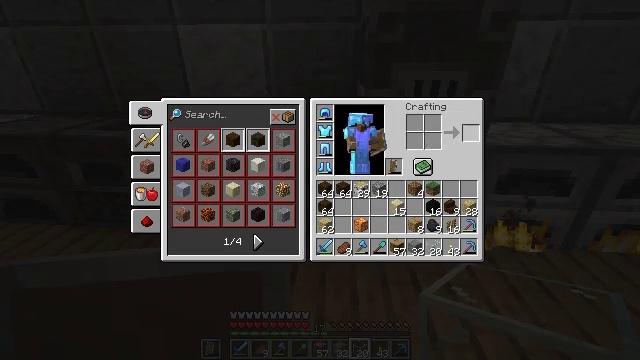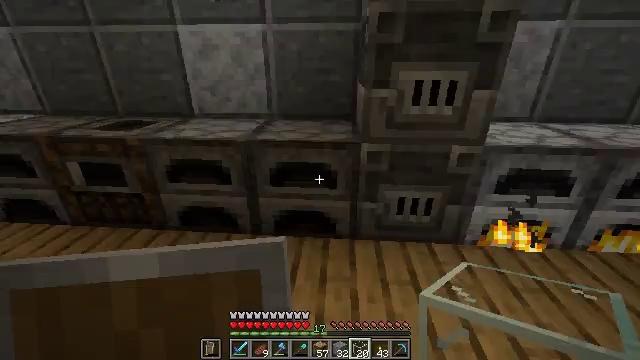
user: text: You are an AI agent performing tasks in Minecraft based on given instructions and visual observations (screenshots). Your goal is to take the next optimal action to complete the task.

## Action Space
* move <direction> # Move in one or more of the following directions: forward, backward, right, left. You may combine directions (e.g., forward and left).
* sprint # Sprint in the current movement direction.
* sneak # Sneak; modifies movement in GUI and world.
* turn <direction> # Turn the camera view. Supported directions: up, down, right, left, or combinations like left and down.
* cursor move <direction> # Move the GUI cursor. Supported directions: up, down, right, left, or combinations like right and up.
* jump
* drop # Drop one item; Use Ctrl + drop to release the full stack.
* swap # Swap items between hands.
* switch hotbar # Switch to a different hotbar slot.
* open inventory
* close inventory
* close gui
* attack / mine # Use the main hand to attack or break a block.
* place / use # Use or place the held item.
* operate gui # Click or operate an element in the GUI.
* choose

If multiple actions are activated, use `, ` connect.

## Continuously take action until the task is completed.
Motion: motion action
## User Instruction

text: Open crafting interface to make coal.
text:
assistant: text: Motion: no_op
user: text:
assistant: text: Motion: no_op